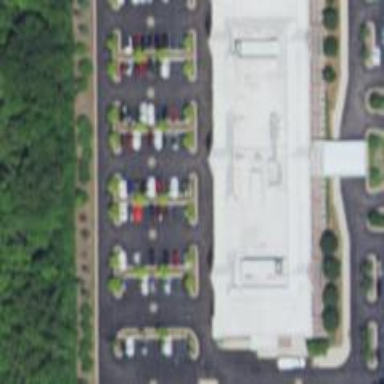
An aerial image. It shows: Clinic building providing healthcare services.